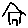
Label: house